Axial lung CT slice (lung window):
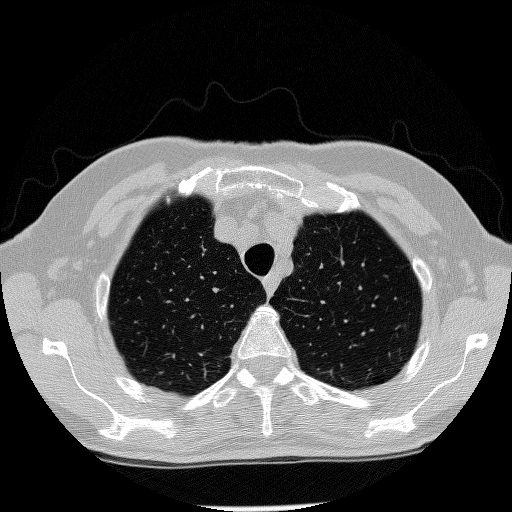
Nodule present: no